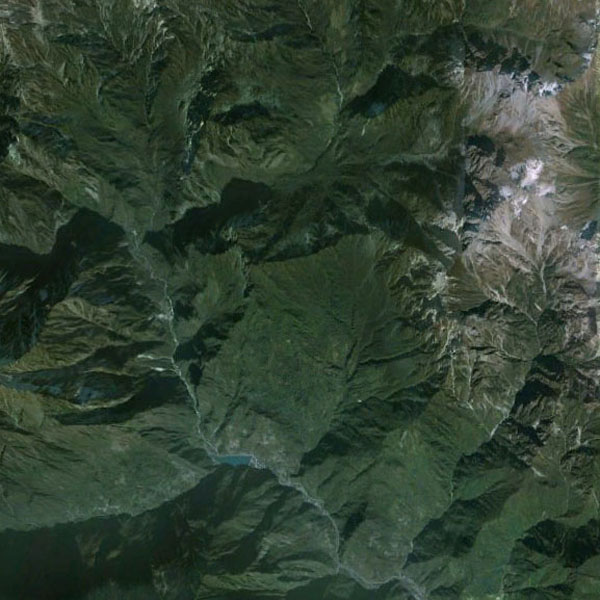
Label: Mountain